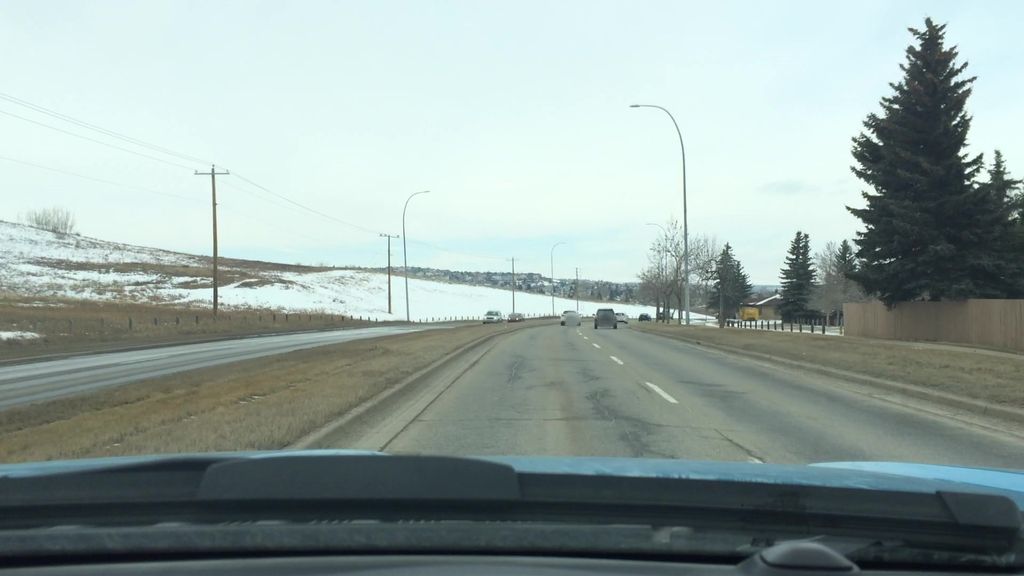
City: calgary